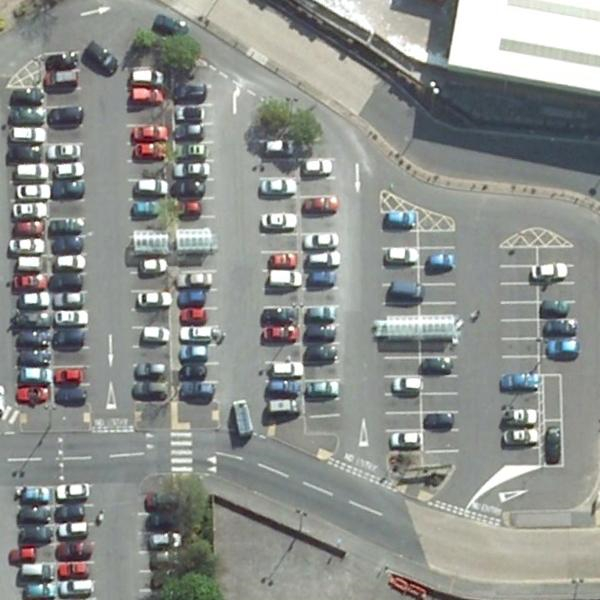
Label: Parking